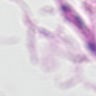
Metastatic tissue present: no